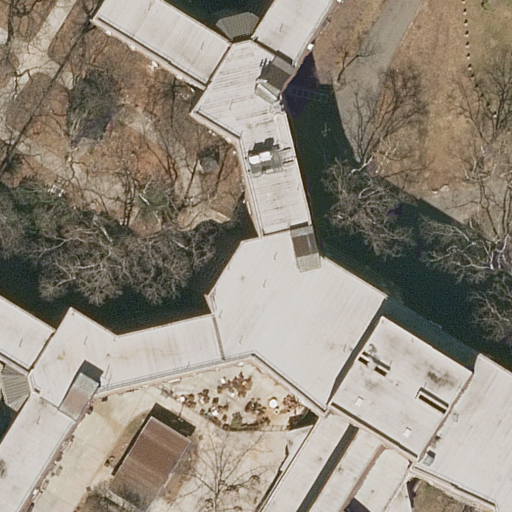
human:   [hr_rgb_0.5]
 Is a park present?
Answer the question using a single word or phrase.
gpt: yes

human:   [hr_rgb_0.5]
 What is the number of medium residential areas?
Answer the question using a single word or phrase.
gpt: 0

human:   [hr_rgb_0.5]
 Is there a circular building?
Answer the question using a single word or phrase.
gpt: no

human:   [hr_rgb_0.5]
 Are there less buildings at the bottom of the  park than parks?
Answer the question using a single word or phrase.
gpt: no

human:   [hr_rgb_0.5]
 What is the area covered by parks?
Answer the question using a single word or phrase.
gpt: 1268m2

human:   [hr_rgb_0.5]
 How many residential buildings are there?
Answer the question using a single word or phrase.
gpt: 1

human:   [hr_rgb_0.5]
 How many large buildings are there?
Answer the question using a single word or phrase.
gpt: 1

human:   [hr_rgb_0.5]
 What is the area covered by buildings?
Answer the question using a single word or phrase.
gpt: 1415m2

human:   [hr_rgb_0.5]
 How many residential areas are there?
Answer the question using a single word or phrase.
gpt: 1

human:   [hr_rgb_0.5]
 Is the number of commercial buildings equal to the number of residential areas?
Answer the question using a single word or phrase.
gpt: no

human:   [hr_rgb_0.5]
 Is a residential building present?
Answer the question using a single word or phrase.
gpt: yes

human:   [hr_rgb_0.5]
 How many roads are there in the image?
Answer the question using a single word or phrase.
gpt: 2

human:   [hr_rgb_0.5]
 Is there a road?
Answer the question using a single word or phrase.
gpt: yes

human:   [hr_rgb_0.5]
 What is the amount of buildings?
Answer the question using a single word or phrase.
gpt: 2

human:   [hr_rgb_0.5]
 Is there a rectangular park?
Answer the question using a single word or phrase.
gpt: no

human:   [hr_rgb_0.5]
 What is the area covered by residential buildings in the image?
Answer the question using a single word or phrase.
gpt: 157m2

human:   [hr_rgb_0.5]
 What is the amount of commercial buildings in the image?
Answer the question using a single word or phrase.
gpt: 0

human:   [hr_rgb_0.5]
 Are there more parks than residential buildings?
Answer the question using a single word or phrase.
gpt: no

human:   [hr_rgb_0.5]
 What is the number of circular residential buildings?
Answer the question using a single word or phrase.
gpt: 0

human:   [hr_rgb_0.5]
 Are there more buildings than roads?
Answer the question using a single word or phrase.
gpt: no

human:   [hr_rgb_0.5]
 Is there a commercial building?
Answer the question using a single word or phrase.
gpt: no

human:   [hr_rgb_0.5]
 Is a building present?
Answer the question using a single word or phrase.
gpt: yes

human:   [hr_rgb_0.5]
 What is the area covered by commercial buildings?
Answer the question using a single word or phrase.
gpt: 0m2

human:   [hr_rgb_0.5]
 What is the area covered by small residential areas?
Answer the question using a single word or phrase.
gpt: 0m2

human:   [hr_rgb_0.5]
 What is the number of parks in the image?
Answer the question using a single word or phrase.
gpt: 1

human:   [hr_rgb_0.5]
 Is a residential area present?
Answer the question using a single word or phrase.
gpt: yes

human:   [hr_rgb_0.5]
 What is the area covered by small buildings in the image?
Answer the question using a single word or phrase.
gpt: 0m2

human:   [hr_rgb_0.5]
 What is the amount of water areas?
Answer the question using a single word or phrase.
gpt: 0

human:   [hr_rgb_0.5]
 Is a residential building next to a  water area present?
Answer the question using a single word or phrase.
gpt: no

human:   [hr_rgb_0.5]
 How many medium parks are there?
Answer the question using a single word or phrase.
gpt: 0

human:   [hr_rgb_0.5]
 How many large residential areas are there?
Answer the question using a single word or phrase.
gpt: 1

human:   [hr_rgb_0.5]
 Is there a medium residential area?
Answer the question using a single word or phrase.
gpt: no

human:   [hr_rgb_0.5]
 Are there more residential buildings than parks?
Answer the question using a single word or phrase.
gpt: no

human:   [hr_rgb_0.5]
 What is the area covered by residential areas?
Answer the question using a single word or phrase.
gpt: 1693m2

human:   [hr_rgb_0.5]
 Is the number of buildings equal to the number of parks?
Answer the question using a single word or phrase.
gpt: no

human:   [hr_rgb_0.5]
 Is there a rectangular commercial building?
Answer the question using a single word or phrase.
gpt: no

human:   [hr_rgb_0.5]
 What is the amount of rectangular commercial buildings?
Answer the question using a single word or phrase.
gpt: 0

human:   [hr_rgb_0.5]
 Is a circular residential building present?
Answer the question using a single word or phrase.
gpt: no

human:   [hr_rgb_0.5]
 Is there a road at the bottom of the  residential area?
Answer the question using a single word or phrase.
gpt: yes

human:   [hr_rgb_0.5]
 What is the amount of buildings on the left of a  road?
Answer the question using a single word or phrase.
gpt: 1

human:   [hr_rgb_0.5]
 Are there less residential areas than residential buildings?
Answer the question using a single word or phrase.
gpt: no

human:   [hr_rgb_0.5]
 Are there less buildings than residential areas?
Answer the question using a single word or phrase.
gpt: no

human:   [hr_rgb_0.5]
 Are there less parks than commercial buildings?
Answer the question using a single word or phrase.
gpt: no

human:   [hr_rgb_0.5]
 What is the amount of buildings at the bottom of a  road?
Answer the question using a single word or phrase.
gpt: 2

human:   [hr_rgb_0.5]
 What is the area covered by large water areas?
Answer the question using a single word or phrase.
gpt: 0m2

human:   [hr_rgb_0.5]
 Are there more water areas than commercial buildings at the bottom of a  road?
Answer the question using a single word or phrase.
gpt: no

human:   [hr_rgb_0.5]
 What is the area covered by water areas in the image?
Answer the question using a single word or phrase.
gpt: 0m2

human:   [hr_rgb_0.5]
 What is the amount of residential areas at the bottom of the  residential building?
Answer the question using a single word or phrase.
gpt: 0

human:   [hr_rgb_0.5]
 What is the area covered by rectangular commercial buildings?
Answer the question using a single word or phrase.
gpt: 0m2

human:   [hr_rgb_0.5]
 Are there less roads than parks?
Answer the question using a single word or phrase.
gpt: no

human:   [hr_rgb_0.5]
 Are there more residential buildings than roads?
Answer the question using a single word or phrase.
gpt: no

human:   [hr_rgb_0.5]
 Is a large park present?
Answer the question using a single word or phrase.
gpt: yes

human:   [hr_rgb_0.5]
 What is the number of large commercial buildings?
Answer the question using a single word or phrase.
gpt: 0

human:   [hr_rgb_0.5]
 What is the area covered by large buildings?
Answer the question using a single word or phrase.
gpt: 1257m2

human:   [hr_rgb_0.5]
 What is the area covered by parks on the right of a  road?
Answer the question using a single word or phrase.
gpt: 1268m2

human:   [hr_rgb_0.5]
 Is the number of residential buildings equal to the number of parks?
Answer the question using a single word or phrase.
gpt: yes

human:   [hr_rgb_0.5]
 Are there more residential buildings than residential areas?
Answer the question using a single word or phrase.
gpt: no

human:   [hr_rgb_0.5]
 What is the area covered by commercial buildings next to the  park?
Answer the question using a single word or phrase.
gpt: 0m2

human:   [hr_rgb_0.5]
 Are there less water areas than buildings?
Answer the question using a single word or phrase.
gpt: yes

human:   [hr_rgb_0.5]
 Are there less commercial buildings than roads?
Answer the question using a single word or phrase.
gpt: yes

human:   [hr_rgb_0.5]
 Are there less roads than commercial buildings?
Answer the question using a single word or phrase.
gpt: no

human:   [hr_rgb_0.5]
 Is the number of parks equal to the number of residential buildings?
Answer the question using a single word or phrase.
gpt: yes

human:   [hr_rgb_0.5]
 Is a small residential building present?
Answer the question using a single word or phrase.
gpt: no

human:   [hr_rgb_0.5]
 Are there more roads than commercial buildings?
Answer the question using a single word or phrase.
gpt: yes